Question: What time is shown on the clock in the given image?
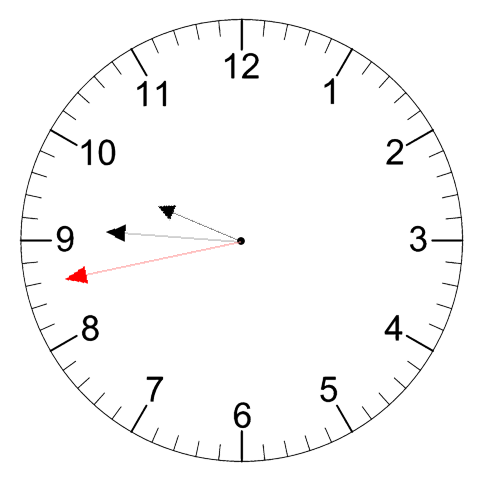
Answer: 09:45:43